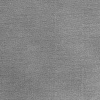
Atmospheric dust classification: dusty